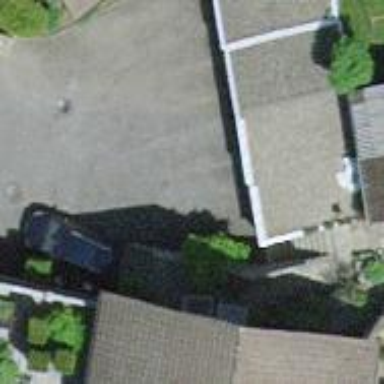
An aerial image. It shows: Group of garages.